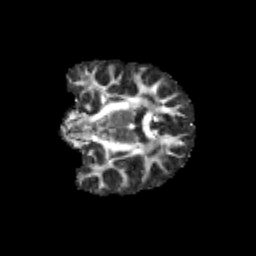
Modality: FA
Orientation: coronal
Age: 10
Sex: male
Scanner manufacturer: siemens
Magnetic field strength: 3 T
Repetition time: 3.8 s
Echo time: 0.07 s